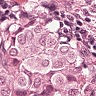
Metastatic tissue present: yes